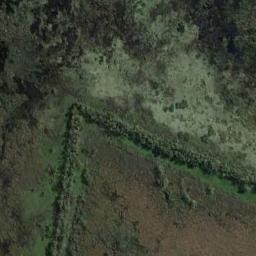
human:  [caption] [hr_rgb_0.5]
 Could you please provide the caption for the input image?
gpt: There are several scattered trees in the middle of this wetland .

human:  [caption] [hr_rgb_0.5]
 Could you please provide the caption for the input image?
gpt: There are a few brown bare lands in the river in a wetland with sparse green plants on the bare lands .

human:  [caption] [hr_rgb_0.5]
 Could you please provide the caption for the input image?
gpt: The wetland consists of bare land and green plants .

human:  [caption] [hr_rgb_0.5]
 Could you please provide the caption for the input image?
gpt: There are many different shapes of water around the wetlands .

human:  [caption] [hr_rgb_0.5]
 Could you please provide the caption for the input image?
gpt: There are many green areas on the wetland .